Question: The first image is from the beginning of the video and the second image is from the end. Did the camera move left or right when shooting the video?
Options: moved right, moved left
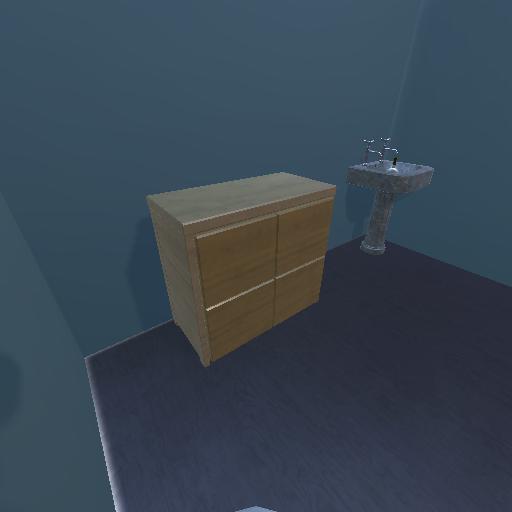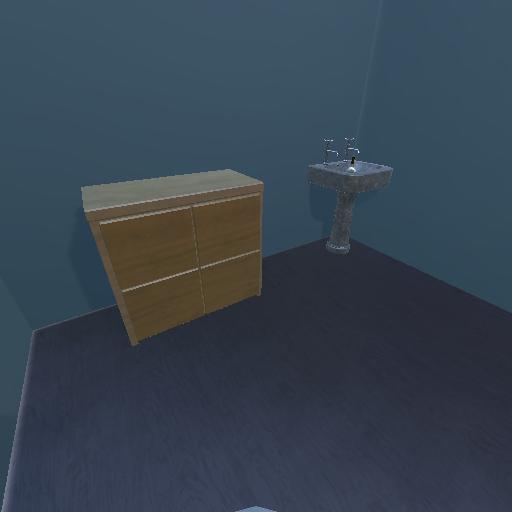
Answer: moved right